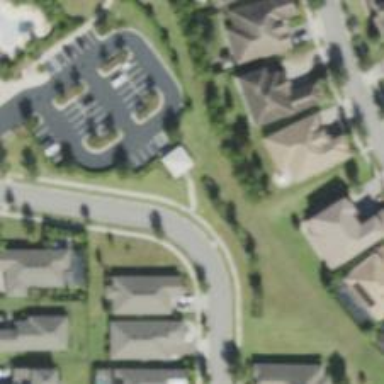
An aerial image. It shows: Footway.